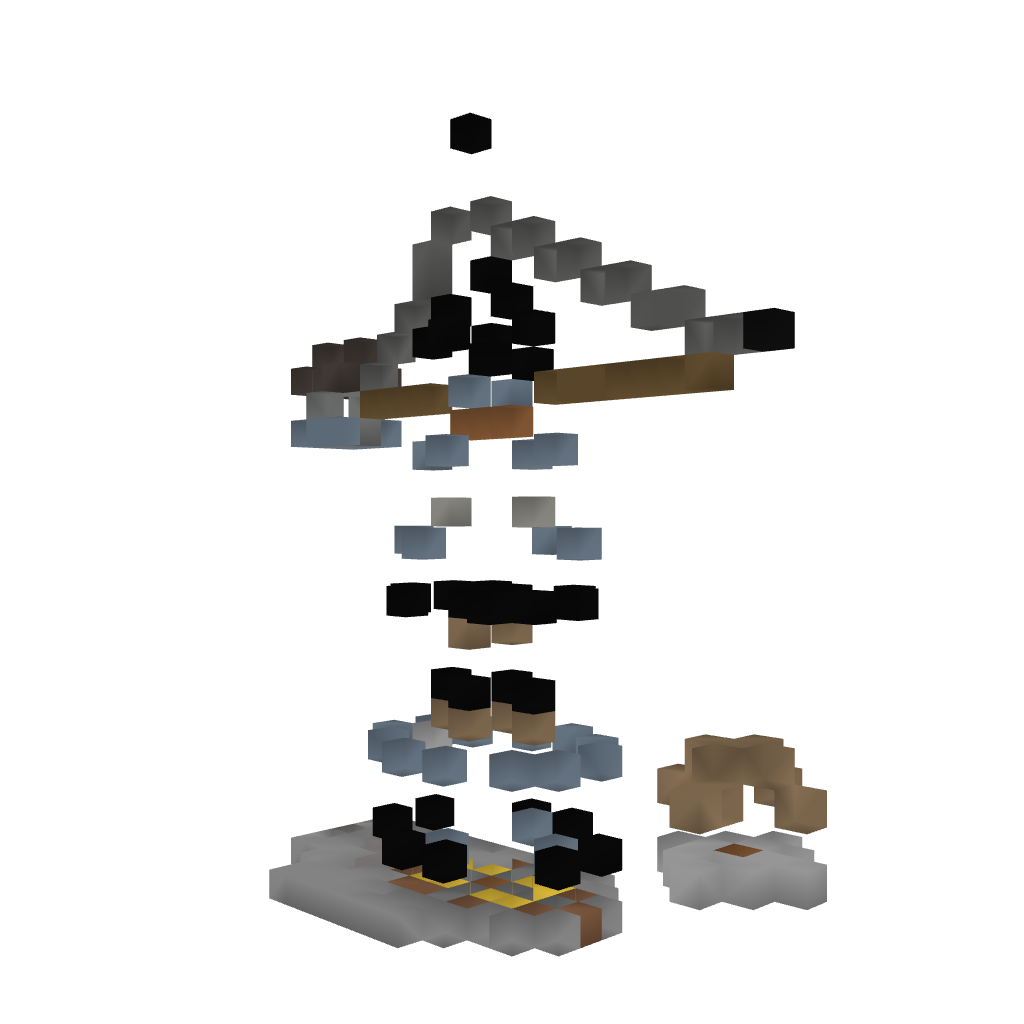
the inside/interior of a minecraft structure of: Medieval-Crane #2